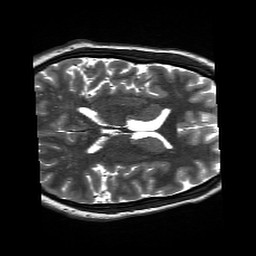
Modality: T2w
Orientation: axial
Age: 19
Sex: female
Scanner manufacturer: siemens
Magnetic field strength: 3 T
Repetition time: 13.52 s
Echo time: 0.088 s